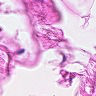
Metastatic tissue present: no